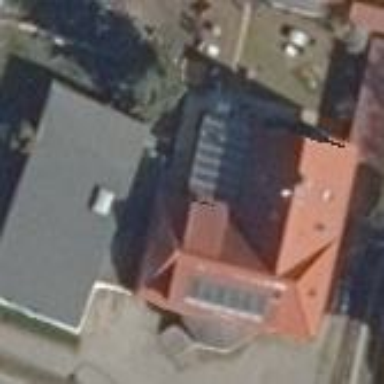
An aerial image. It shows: Detached building with hipped roof made of red roof tiles. The exterior of the building is painted yellow.